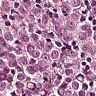
Metastatic tissue present: yes